Field crop: tomato
Growth stage: 1
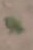
Species: solanum